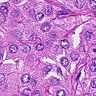
Metastatic tissue present: yes